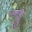
Label: 7